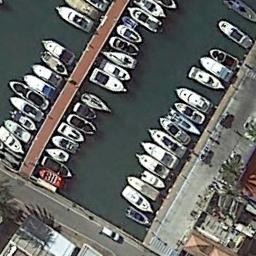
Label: harbor